Question: I'm trying to clone the comments section of youtube.
But when I scroll the bottom sheet comments, which should be expand only when I grab the top part of the bottom sheet and pull it, it expands. I hope I was able to explain fully.
'''
DraggableScrollableSheet(
initialChildSize: 0.55,
maxChildSize: 1,
snap: true,
snapSizes: const [
0.55,
1,
],
builder: (context, scrollController) => Container(
color: Color(0xff181818),
child: ListView(
controller: scrollController,
children: [
customAppBar(context),
Row(
children: [
const SizedBox(
width: 15,
),
filter("All", Colors.white, Colors.black),
const SizedBox(
width: 15,
),
filter("News", Colors.grey.withOpacity(0.2), Colors.white),
],
),
const SizedBox(
height: 20,
),
ListView(
shrinkWrap: true,
physics: ScrollPhysics(),
children: [
SizedBox(
height: 45,
width: double.infinity,
child: Padding(
padding: const EdgeInsets.symmetric(horizontal: 15.0),
child: Row(
mainAxisAlignment: MainAxisAlignment.center,
children: [
const CircleAvatar(
radius: 26,
backgroundColor: Colors.pink,
child: Text(
"R",
style: TextStyle(
color: Colors.white,
fontSize: 22,
fontWeight: FontWeight.bold),
),
),
const SizedBox(
width: 10,
),
Expanded(
child: TextFormField(
decoration: InputDecoration.collapsed(
hintText: "Add a comment...",
hintStyle: TextStyle(
color: Colors.white.withOpacity(0.6),
fontSize: 20)),
))
],
),
),
),
Divider(
color: Colors.white.withOpacity(0.5),
thickness: 1,
height: 30,
),
comment(),
comment(),
comment(),
comment(),
comment(),
comment(),
],
),
],
),
),
);
buildBottomSheet(context) => showModalBottomSheet(
isDismissible: false,
backgroundColor: Colors.transparent,
context: context,
isScrollControlled: true,
barrierColor: Colors.transparent,
shape: RoundedRectangleBorder(
borderRadius: BorderRadius.circular(20),
),
builder: (context) => Sheet(),
);
'''

What can I do so that the comments scroll within themselves and the bottom sheet can only expand when pulled from top of the bottom sheet?
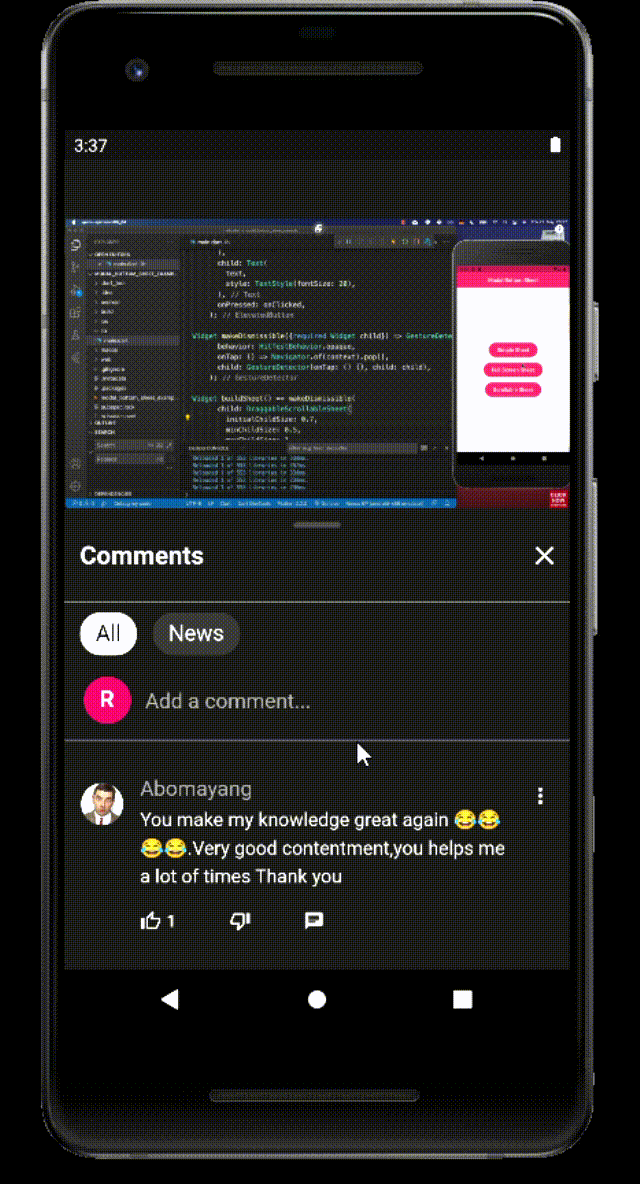
Answer: The problem fixed when I created the bottom sheet with scaffold, created the app bar and list view, gave the app bar a Draggable scroll sheet scrollcontroller and gave a separate scroll controller to the listview.
'''
DraggableScrollableSheet(
initialChildSize: 0.55,
maxChildSize: 1,
snap: true,
expand: false,
snapSizes: const [
0.55,
1,
],
builder: (context, scrollController) => Scaffold(
backgroundColor: Colors.black,
appBar: PreferredSize(
child: customAppBar(context, scrollController),
preferredSize: Size.fromHeight(100)),
body: Container(
color: Color(0xff181818),
child: ListView(
shrinkWrap: true,
children: [
Row(
children: [
const SizedBox(
width: 15,
),
filter("All", Colors.white, Colors.black),
const SizedBox(
width: 15,
),
filter("News", Colors.grey.withOpacity(0.2), Colors.white),
],
),
const SizedBox(
height: 20,
),
SizedBox(
height: 45,
width: double.infinity,
child: Padding(
padding: const EdgeInsets.symmetric(horizontal: 15.0),
child: Row(
mainAxisAlignment: MainAxisAlignment.center,
children: [
const CircleAvatar(
radius: 26,
backgroundColor: Colors.pink,
child: Text(
"R",
style: TextStyle(
color: Colors.white,
fontSize: 22,
fontWeight: FontWeight.bold),
),
),
const SizedBox(
width: 10,
),
Expanded(
child: TextFormField(
decoration: InputDecoration.collapsed(
hintText: "Add a comment...",
hintStyle: TextStyle(
color: Colors.white.withOpacity(0.6),
fontSize: 20)),
))
],
),
),
),
Divider(
color: Colors.white.withOpacity(0.5),
thickness: 1,
height: 30,
),
ListView.builder(
shrinkWrap: true,
controller: myScrollController,
itemCount: 10,
itemBuilder: ((context, index) => comment())),
],
),
),
),
);
'''
}
}